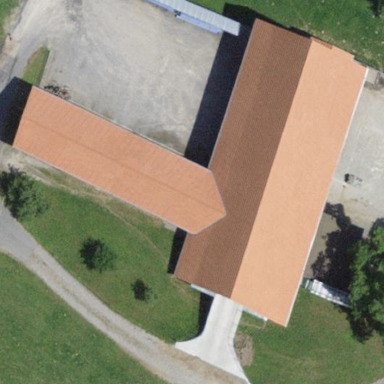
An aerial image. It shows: Farm building.